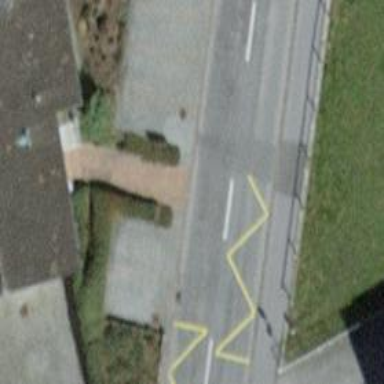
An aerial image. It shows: Public transport stop position.